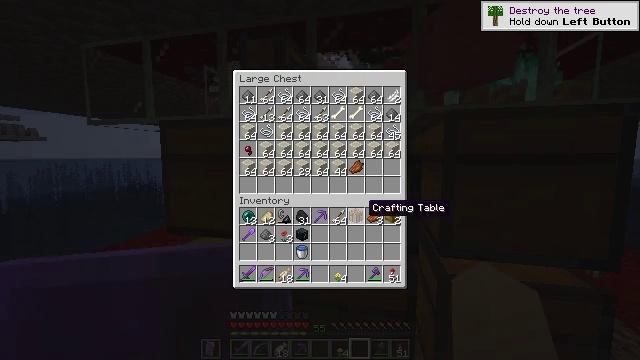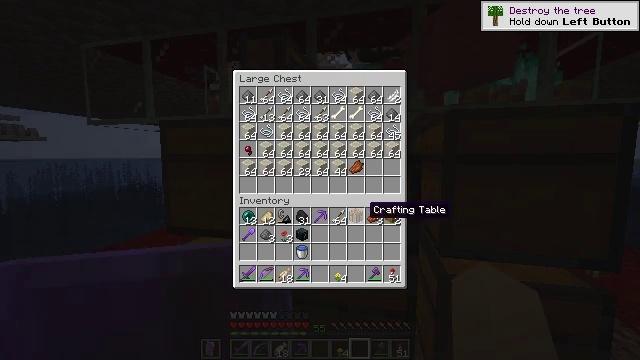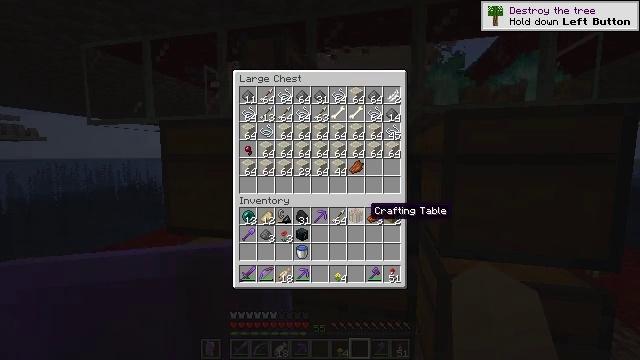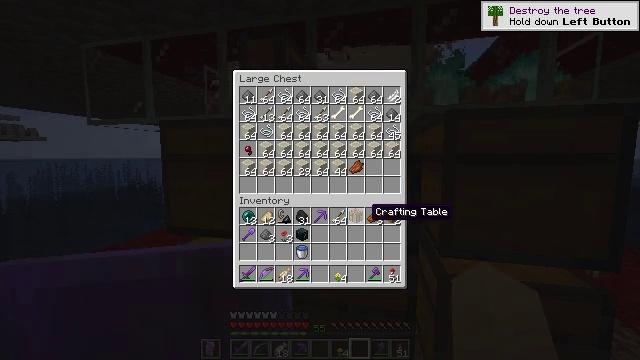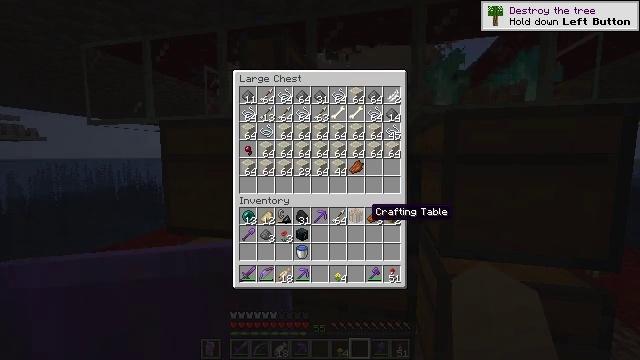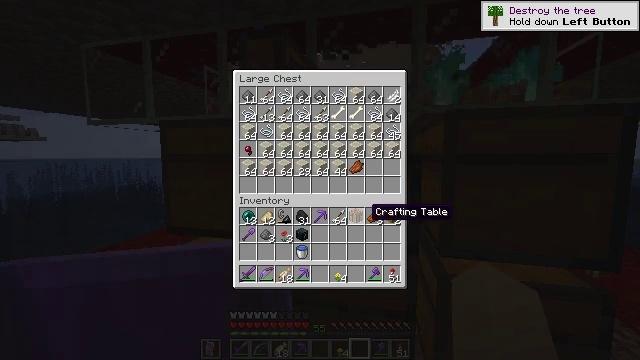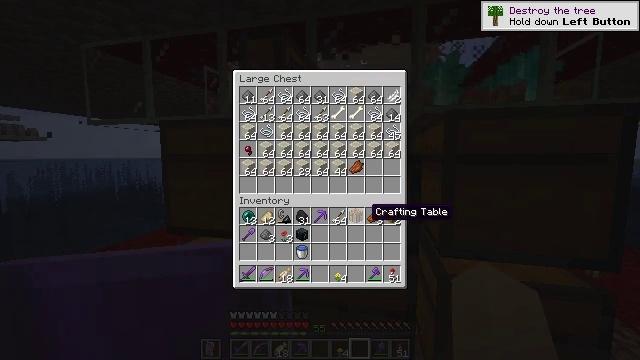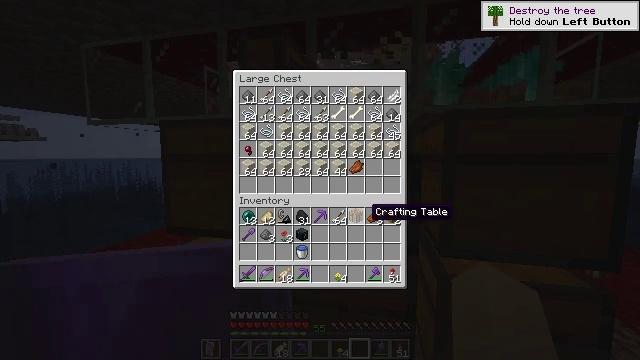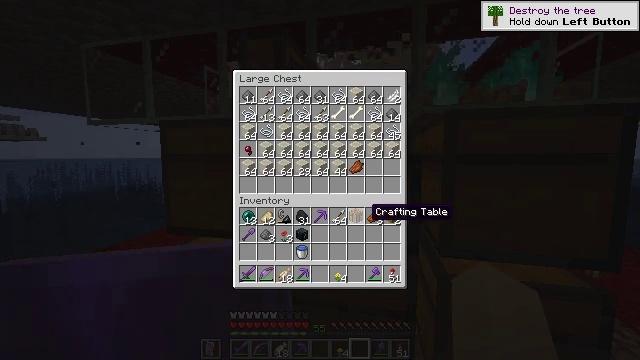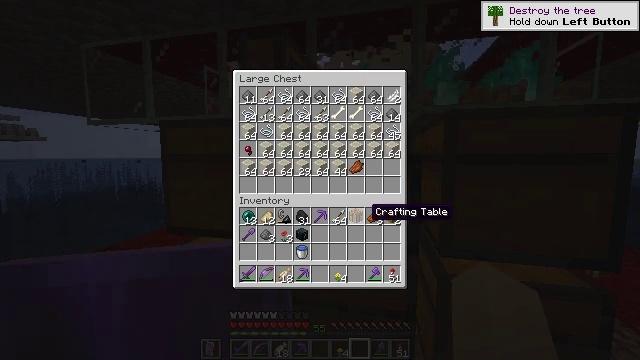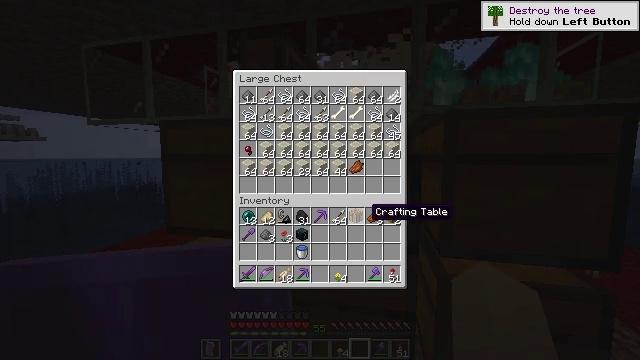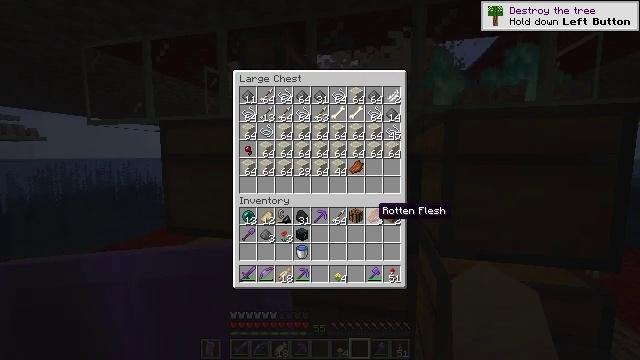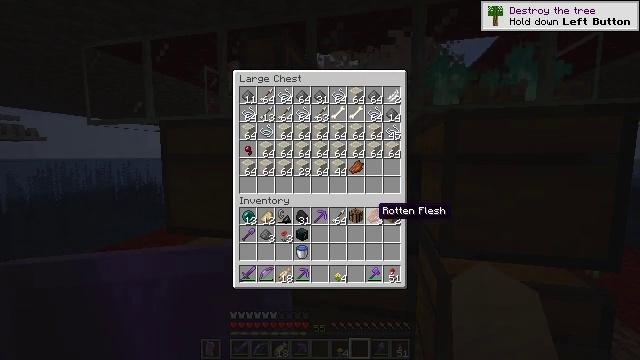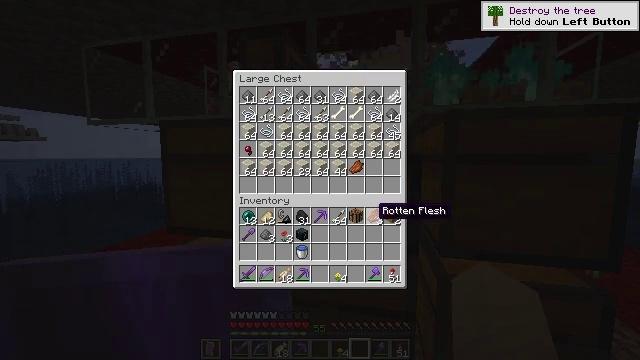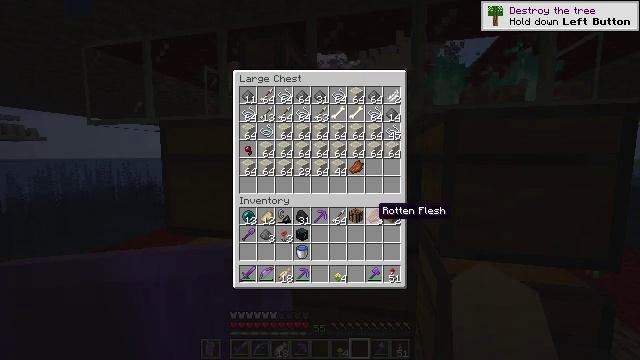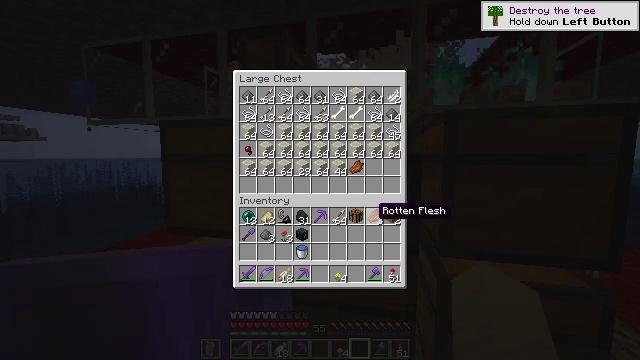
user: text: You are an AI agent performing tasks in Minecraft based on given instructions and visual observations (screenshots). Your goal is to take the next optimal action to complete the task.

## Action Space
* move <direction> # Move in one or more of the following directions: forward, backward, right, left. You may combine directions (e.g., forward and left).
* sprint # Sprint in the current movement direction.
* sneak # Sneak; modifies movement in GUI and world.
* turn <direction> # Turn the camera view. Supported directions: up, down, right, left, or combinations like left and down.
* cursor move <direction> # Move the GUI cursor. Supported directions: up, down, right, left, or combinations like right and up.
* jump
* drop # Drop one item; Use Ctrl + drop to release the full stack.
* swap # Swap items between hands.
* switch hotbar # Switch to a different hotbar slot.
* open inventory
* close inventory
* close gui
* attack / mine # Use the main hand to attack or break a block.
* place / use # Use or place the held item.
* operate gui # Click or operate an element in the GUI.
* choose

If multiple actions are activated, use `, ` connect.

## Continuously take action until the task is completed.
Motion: motion action
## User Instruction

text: Attack the sticky piston to retrieve it.
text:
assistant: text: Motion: no_op
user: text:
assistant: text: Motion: no_op
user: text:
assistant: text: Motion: no_op
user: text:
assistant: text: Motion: no_op
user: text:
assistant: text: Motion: no_op
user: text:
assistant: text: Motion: no_op
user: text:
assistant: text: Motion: no_op
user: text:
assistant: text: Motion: sneak
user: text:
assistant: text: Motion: sneak
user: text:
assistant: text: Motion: sneak
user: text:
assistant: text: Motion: sneak, turn right
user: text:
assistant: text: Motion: sneak
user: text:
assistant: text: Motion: sneak
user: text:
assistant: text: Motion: sneak
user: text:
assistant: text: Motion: sneak
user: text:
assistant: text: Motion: sneak, attack / mine
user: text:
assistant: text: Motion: sneak, attack / mine
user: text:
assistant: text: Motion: sneak, attack / mine
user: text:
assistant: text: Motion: sneak, turn left
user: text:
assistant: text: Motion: sneak
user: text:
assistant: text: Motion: sneak, turn left and down
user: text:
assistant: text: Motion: sneak, turn left and down
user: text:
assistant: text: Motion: sneak, turn left
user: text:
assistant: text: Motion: sneak
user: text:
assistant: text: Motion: sneak
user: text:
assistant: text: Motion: sneak
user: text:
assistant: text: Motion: sneak, turn right and up
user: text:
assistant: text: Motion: sneak
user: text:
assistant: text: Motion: sneak
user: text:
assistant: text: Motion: sneak